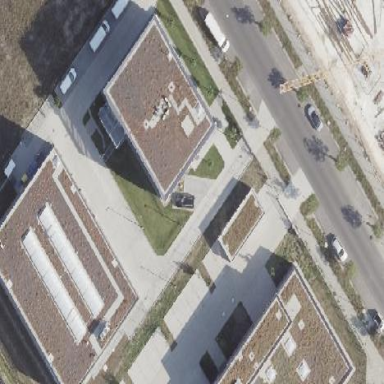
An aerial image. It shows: Commercial building.